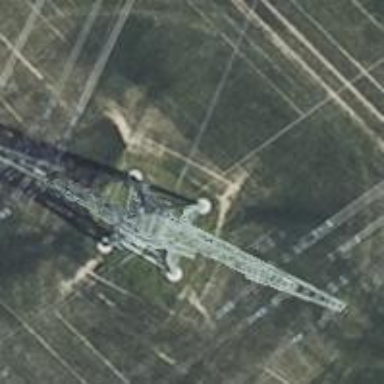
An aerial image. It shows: Power line with three cables.